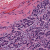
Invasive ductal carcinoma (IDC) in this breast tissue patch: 1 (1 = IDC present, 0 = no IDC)